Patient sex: M
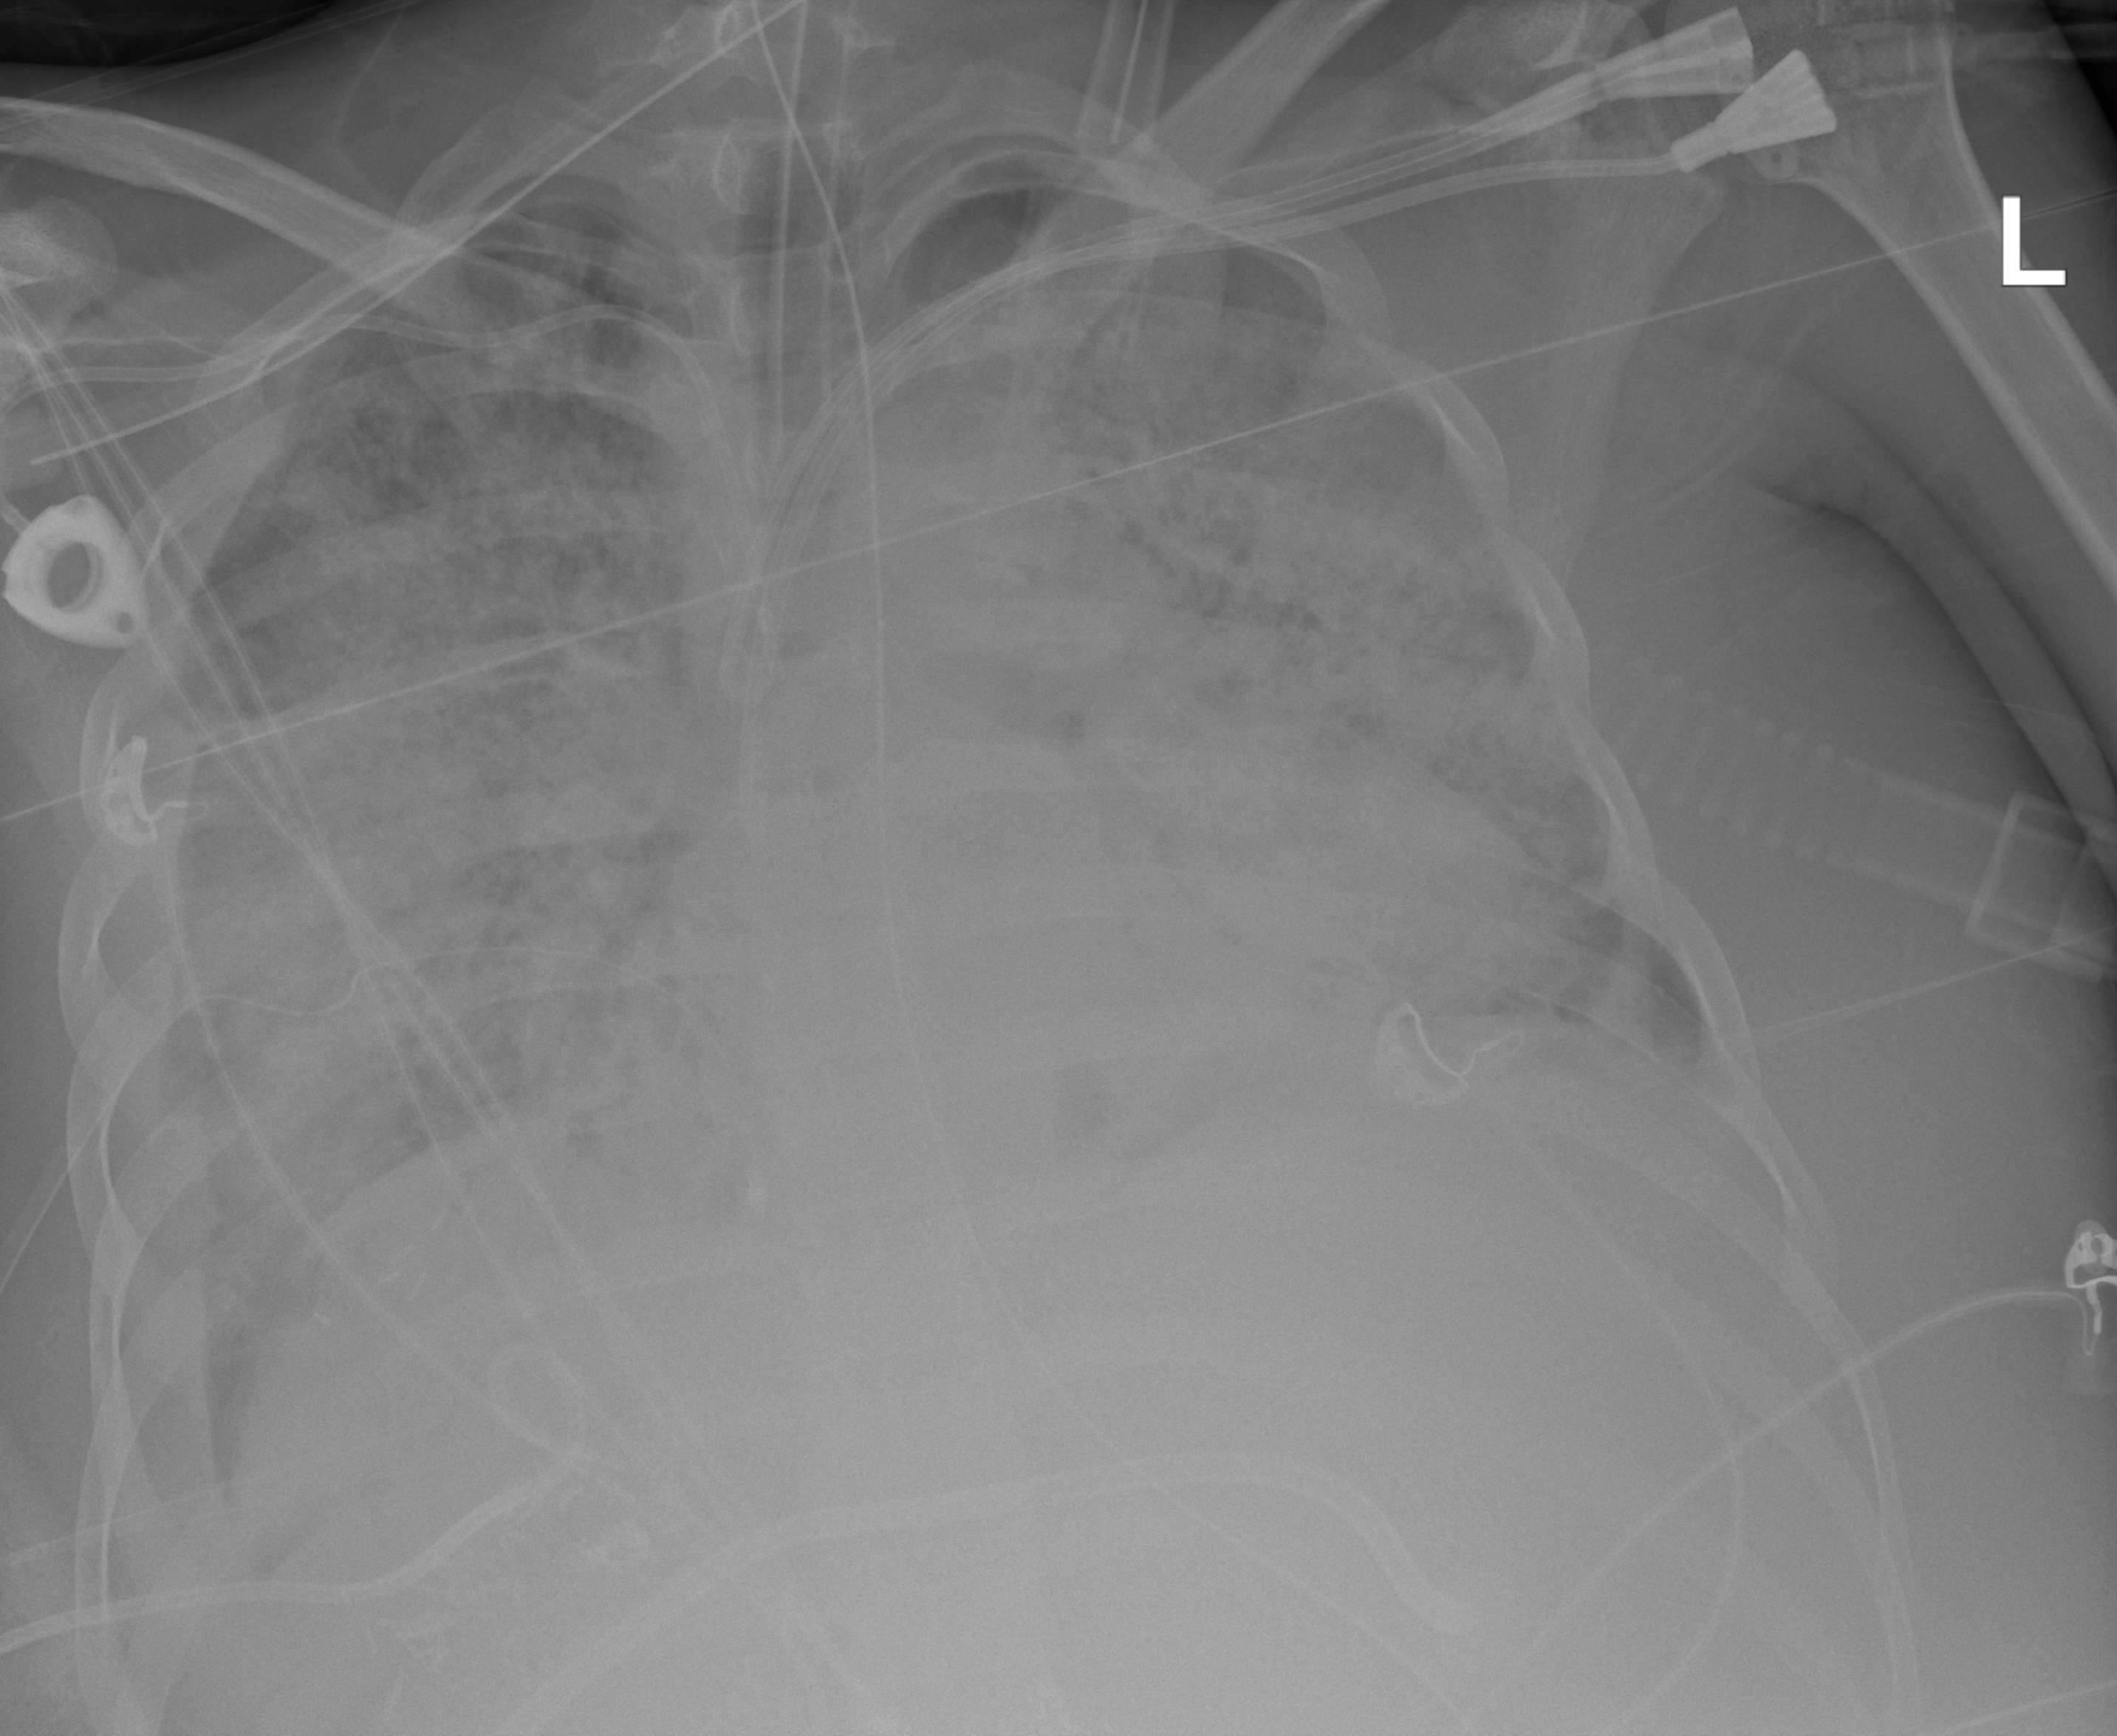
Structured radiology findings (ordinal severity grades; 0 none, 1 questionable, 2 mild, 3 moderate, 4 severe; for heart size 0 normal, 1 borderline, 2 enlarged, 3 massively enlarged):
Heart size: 2
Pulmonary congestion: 3
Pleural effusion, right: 2
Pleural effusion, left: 2
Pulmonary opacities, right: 3
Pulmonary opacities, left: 3
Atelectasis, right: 3
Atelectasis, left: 3